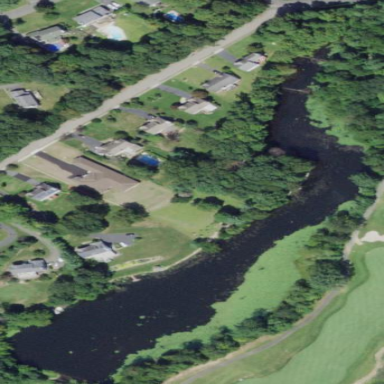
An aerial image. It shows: Water hazard in golf course. The hazard is natural water feature.